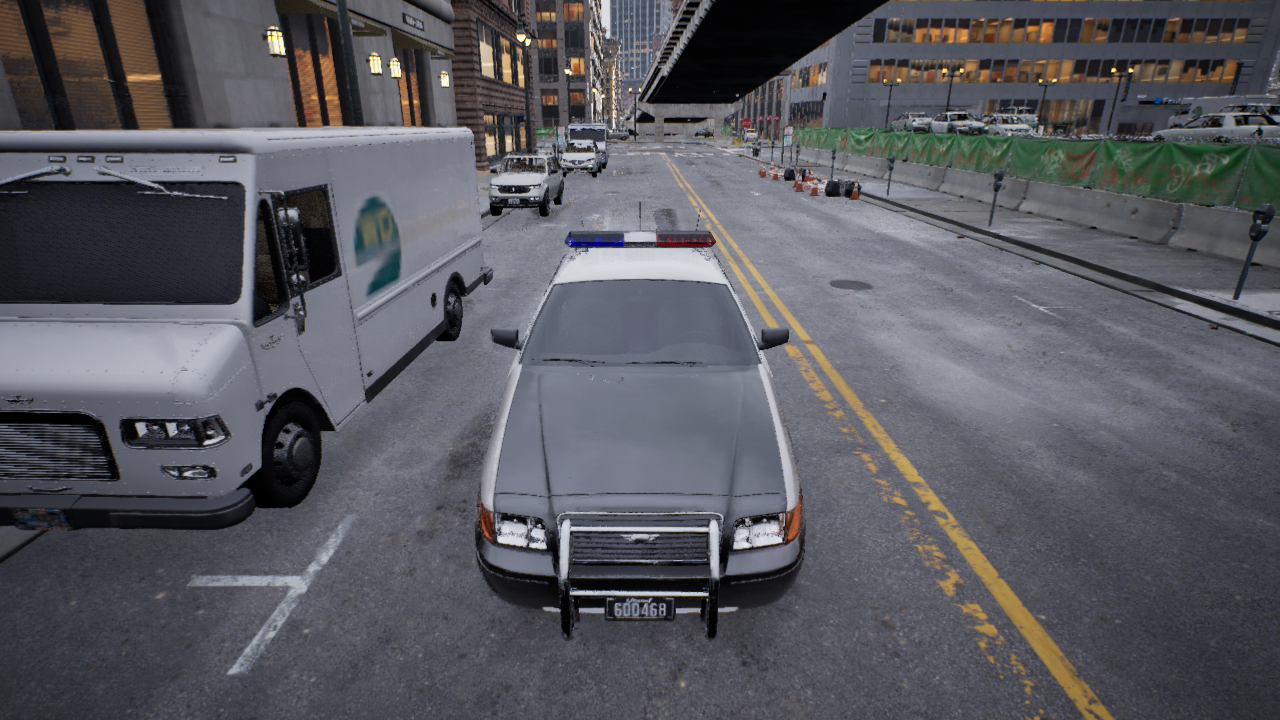
Venue: downtown
Lighting: clear day
Vehicle rig: sedan